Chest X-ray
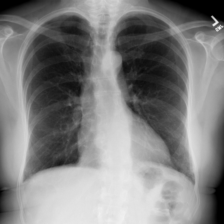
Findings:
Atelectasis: negative
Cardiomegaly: negative
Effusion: negative
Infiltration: negative
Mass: negative
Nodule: negative
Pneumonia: negative
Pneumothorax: negative
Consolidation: negative
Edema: negative
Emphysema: negative
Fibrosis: negative
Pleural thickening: negative
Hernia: negative